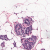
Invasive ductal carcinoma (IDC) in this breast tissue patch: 0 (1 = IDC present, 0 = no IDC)